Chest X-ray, PA view. Patient: 53 years old, sex F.
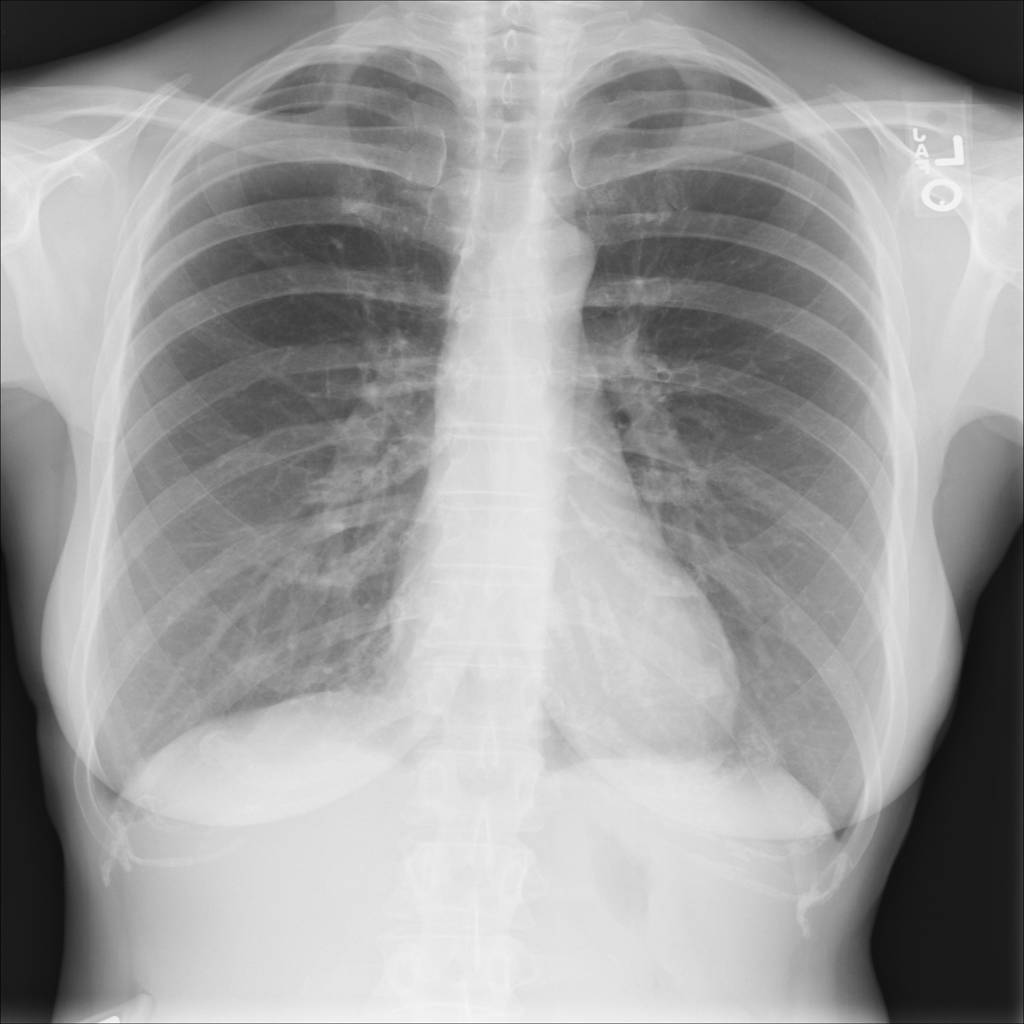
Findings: No Finding